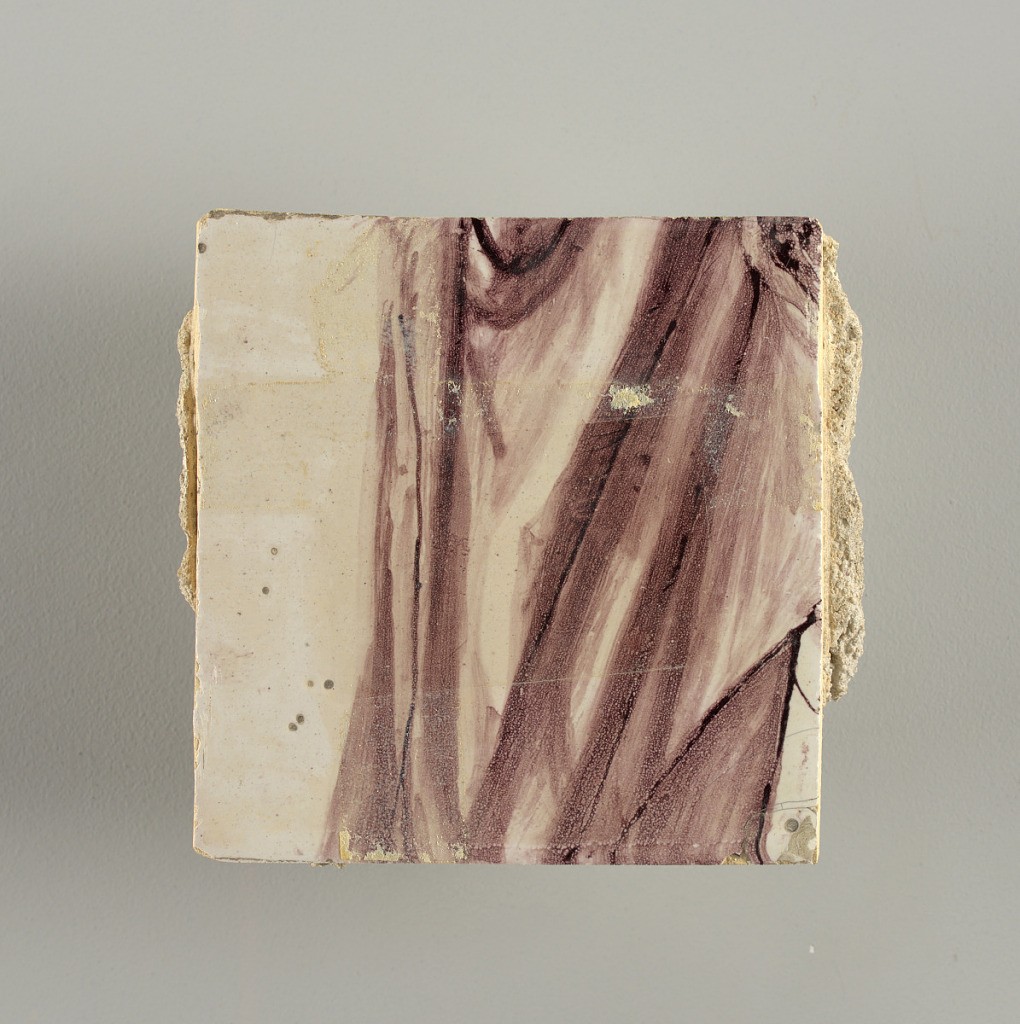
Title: Wall facing
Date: ca. 1725
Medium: tin-glazed earthenware, underglaze
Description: Two vertical rectangles, twenty-three tiles high.  A) Nine tiles wide at top; seven tiles wide at bottom.  B) Ten and one-half tiles wide.

Arabesque design of foliage.  A) with centered figure of Justice under a canopy.  B) with centered urn.